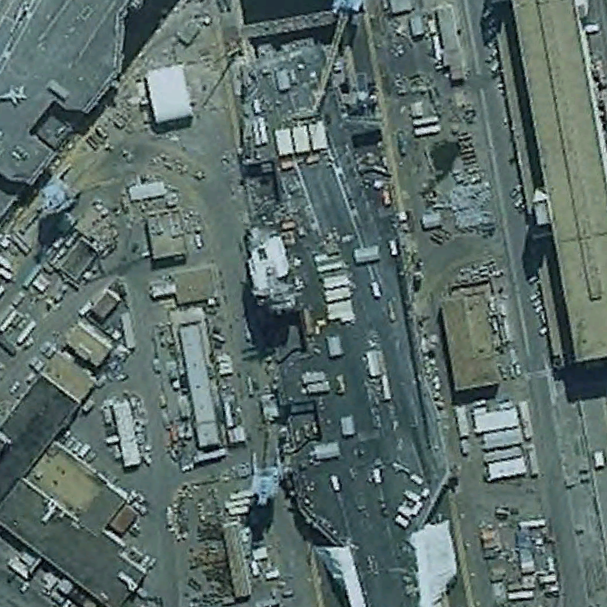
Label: aircraft_carrier